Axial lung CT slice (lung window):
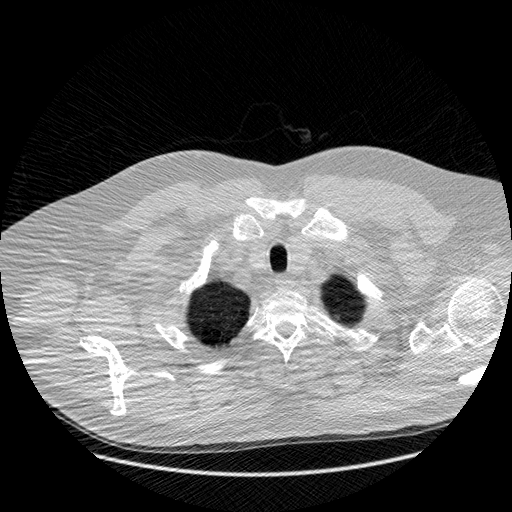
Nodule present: no